Question: This is my error:

However there is a file at 'C:/Python34/Python34/build/exe.win32-3.4/library.zip/pygame/freesansbold.ttf'
Look:
<URL>
When I check for the file by swiping in from right on my computer and typing address it also says it doesn't exist. Why is this as it clearly does!?!?!?
I know other people have asked SIMILAR questions but none of them answer my question.
EXTRA INFORMATION:
The program works in IDLE fine, but not when compiled
I'm using Python 3.4 32-Bit and Pygame 32-Bit
I'm on Windows 8.1 64-Bit
I'm trying to make flappy cube :P
If you need any extra info, just ask!
'
'''
import pygame
import random
import time
pygame.init()
display_width = 1450
display_height = 720
cube_width = 5
white = (255,255,255)
red = (255,0,0)
green = (0,255,0)
blue = (0,0,255)
black = (0,0,0)
lel = (205,205,255)
cube_colour = white
gameDisplay = pygame.display.set_mode((display_width,display_height))
pygame.display.set_caption('Flappy Cube')
clock = pygame.time.Clock()
dodged = 0
################################################################################
def things_dodged(count):
font = pygame.font.Font('freesansbold.ttf',50)
text = font.render("Dodged: "+str(count),True,blue)
gameDisplay.blit(text,(0,0))
pygame.display.update()
def cube_draw(cubex, cubey, cube_width, cube_height, colour):
pygame.draw.rect(gameDisplay, colour, [cubex, cubey, cube_width, cube_height])
pygame.display.update()
def pipe_draw(pipex,pipey,pipe_width,pipe_height,colour):
pygame.draw.rect(gameDisplay, colour,[pipex, pipey, pipe_width, pipe_height])
def msg_objects(msg, font):
msgSurf = font.render(msg, True, blue)
return msgSurf, msgSurf.get_rect()
def message_display(msg):
font_size = pygame.font.Font('freesansbold.ttf',72)
msgSurf, msgRect = msg_objects(msg, font_size)
msgRect.center = ((display_width /2), (display_height / 2))
gameDisplay.blit(msgSurf, msgRect)
pygame.display.update()
time.sleep(1)
game_loop()
def crash(msg):
message_display(msg)
################################################################################
def game_loop():
pipex = 500
pipey = display_height
pipe_width = 10
pipe_height10 = random.randint(30,500)
while pipe_height10 % 30 != 0:
pipe_height10 = random.randint(30,500)
pipe_height = pipe_height10 * -1
#
up_pipex = 500
up_pipey = 0
up_pipe_width = 10
up_pipe_height = display_height - (pipe_height * -1) - 80
###
pipex1 = 1000
pipey1 = display_height
pipe_width1 = 10
pipe_height11 = random.randint(30,500)
while pipe_height11 % 30 != 0:
pipe_height11 = random.randint(30,500)
pipe_height1 = pipe_height11 * -1
#
up_pipex1 = 1000
up_pipey1 = 0
up_pipe_width1 = 10
up_pipe_height1 = display_height - (pipe_height1 * -1) - 90
###
cubex = 20
cubey = (display_height / 2)
cube_width = 40
cube_height = 40
gameExit = False
y_change = 0
dodged = 0
if dodged==0:
pipe_speed = -2
while not gameExit:
if dodged>0:
pipe_speed = -2.5
for event in pygame.event.get():
if event.type == pygame.QUIT:
pygame.quit()
quit()
if event.type == pygame.KEYDOWN:
if event.key == pygame.K_SPACE:
y_change = -3
elif event.key == pygame.K_p:
time.sleep(4)
else:
y_change = 2
cubey += y_change
gameDisplay.fill(green)
pipe_draw(pipex, pipey, pipe_width, pipe_height, lel)
pipe_draw(pipex1, pipey1, pipe_width1, pipe_height1, lel)
pipe_draw(up_pipex, up_pipey, up_pipe_width, up_pipe_height, lel)
pipe_draw(up_pipex1, up_pipey1, up_pipe_width1, up_pipe_height1, lel)
cube_draw(cubex, cubey, cube_width, cube_height, red)
pipex += pipe_speed
pipex1 += pipe_speed
up_pipex += pipe_speed
up_pipex1 += pipe_speed
things_dodged(dodged)
###
if cubey < 0 or cubey > display_height - cube_height:
crash('You Hit The Side!')
if pipex < cubex + cube_width:
if display_height + pipe_height < cubey + cube_height or up_pipe_height > cubey:
crash('You Hit A Pipe!')
pipe_height10 = random.randint(30,550)
while pipe_height10 % 30 != 0:
pipe_height10 = random.randint(30,550)
pipe_height = pipe_height10 * -1
pipex += 1000
dodged += 1
up_pipe_height = display_height - (pipe_height * -1) - 120
up_pipex += 1000
if pipex1 < cubex + cube_width:
if display_height + pipe_height1 < cubey + cube_height or up_pipe_height1 > cubey:
crash('You Hit A Pipe!')
pipe_height11 = random.randint(30,550)
while pipe_height11 % 30 != 0:
pipe_height11 = random.randint(30,550)
pipe_height1 = pipe_height11 * -1
pipex1 += 1000
up_pipe_height1 = display_height - (pipe_height1 * -1) - 120
up_pipex1 += 1000
dodged += 1
pygame.display.update()
clock.tick(10000)
##############################################################################
game_loop()
'
'''
:
A big thanks to @Martijn Pieters for answering this question
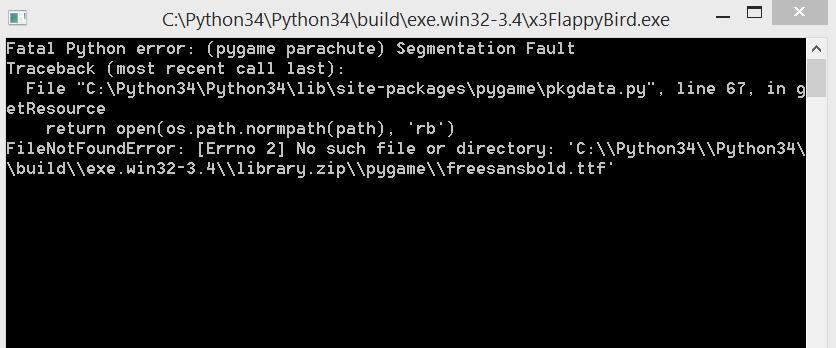
Answer: Your file is . Your Windows Explorer may automatically unzip such files for you, but Python cannot.
Extract the file and put it somewhere else, or open the zipfile each time from your program, extract the file to a temporary location each time and have PyGame load the font from that temporary location.